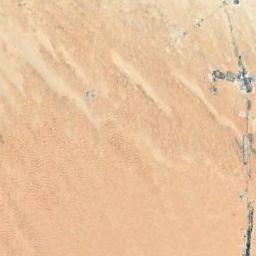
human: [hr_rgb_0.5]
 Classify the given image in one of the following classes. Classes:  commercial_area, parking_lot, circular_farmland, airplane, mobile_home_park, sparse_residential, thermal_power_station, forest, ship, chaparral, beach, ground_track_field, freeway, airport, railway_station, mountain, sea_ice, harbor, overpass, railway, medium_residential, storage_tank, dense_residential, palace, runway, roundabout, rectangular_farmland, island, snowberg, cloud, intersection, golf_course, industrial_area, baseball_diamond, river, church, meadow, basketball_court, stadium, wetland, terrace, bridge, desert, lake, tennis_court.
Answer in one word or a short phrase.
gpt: desert